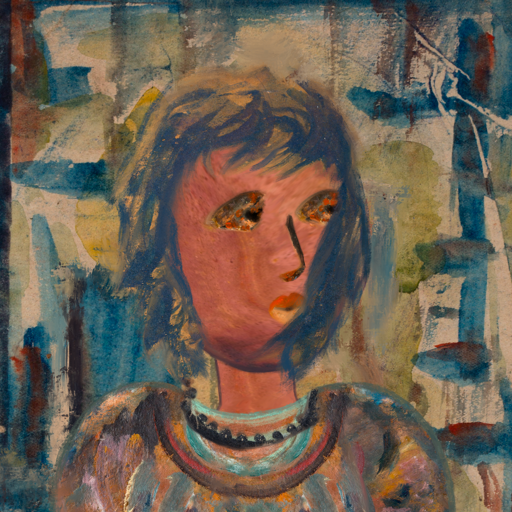
Background: Orphan, Head And Neck Side: Mother_And_Son_Mother, Face Side: Gypsy_Queen, Bust: Boggyland, Hair Side: In_The_Sun, Head Accessory: Blank, Second Necklace: Blank, Necklace: Childish, Baby: Blank